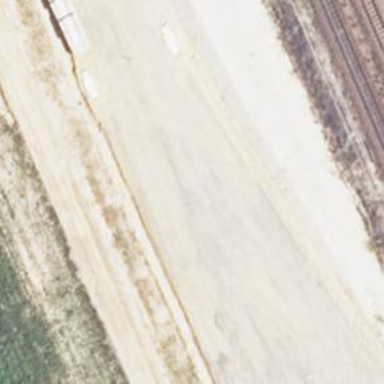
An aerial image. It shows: Railway switch.